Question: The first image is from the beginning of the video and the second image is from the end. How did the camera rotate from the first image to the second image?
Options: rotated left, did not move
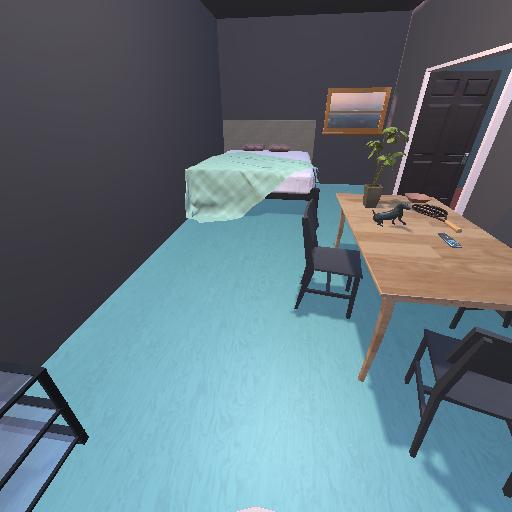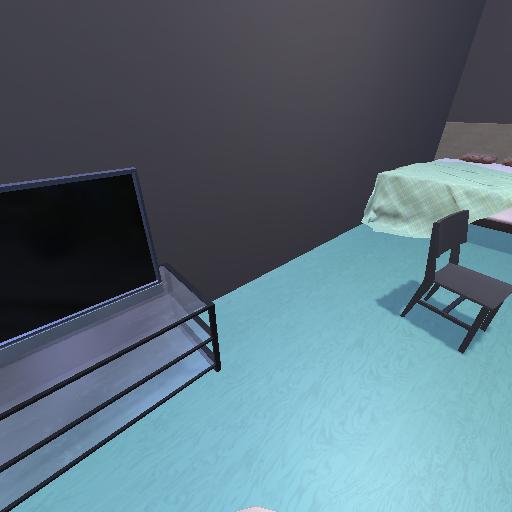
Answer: rotated left